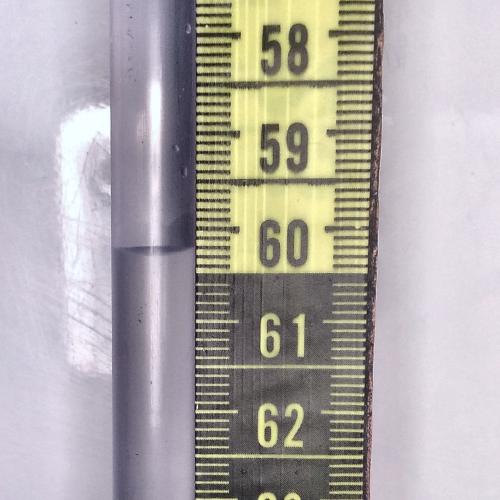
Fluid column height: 60.2 cm